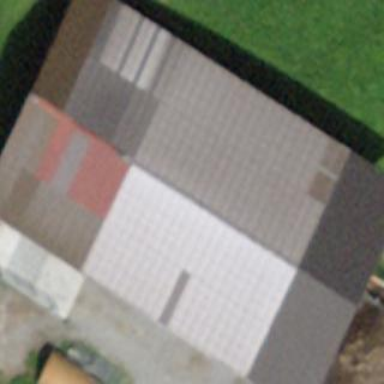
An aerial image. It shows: Barn.